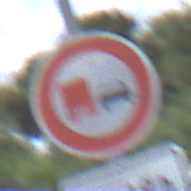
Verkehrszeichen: UeberholverbotKraftfahrzeuge
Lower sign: ZeitangabenOhneBeschraenkungAufWochentage1
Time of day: Midday
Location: Outdoor (Nature)
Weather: PartlyCloudy
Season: NotSpecified
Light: Natural